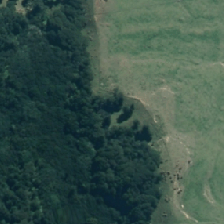
Land cover: indigenous_forest